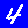
Digit: 4